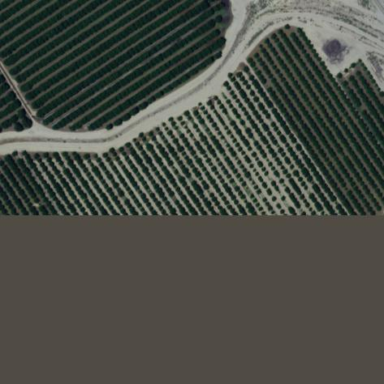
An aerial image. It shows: Orchard.